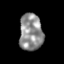
Tissue: skin
Cell type: Epithelial cells
Senescence score: 0.2058
Nuclear area (px): 841
Mean DAPI intensity: 144.301